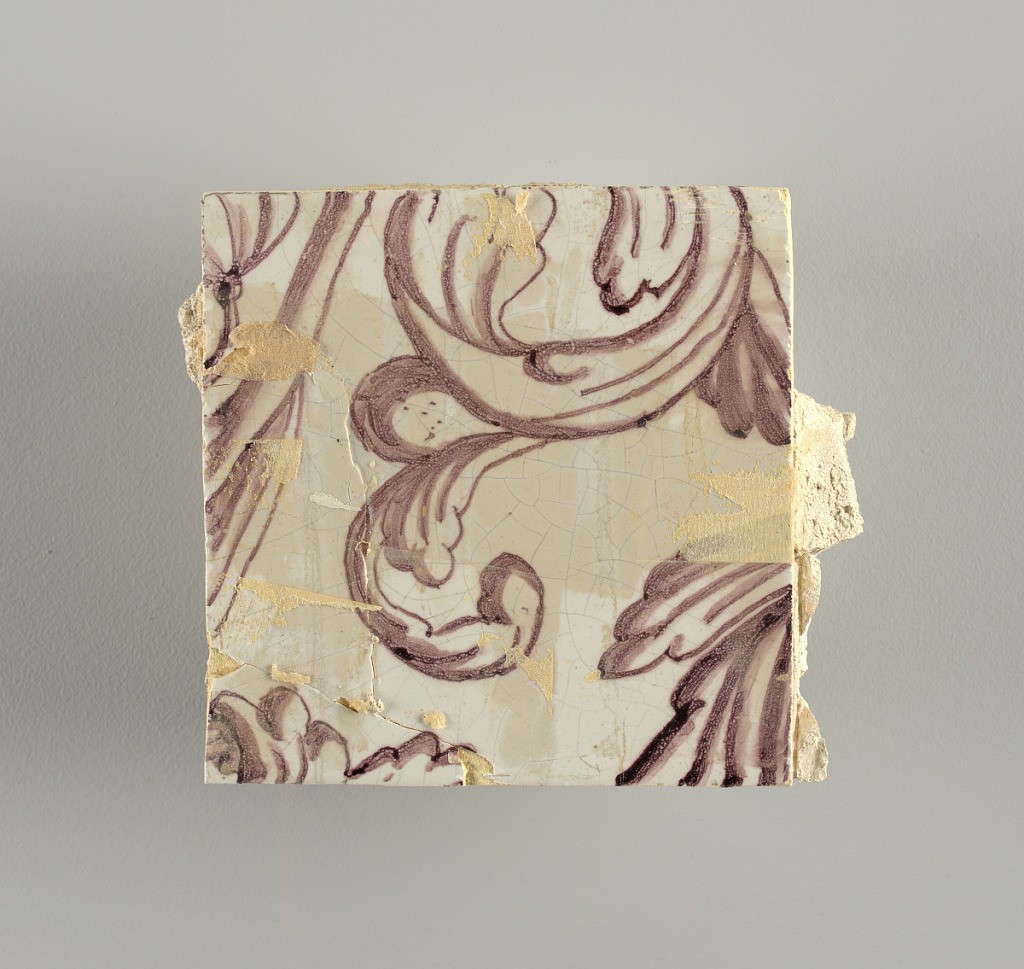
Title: Wall facing
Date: ca. 1725
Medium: tin-glazed earthenware, underglaze
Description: Two vertical rectangles, twenty-three tiles high.  A) Nine tiles wide at top; seven tiles wide at bottom.  B) Ten and one-half tiles wide.

Arabesque design of foliage.  A) with centered figure of Justice under a canopy.  B) with centered urn.